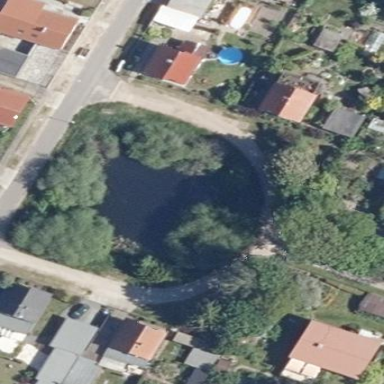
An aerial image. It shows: Serene pond surrounded by nature.